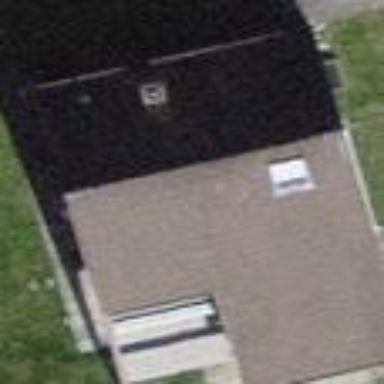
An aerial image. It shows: Residential building with gabled roof oriented across.